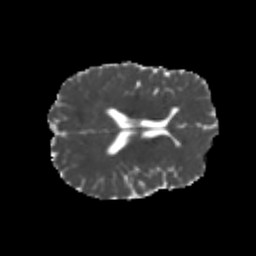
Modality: MD
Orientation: axial
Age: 21
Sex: male
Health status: healthy
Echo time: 0.074 s